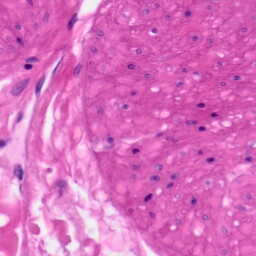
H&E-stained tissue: Skin